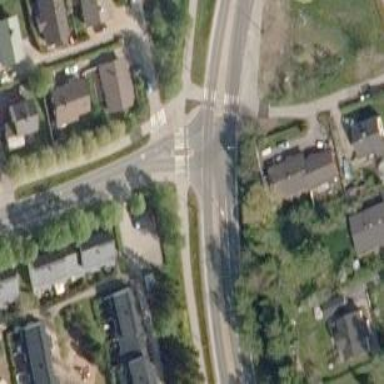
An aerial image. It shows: Marked crossing on the road.